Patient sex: M
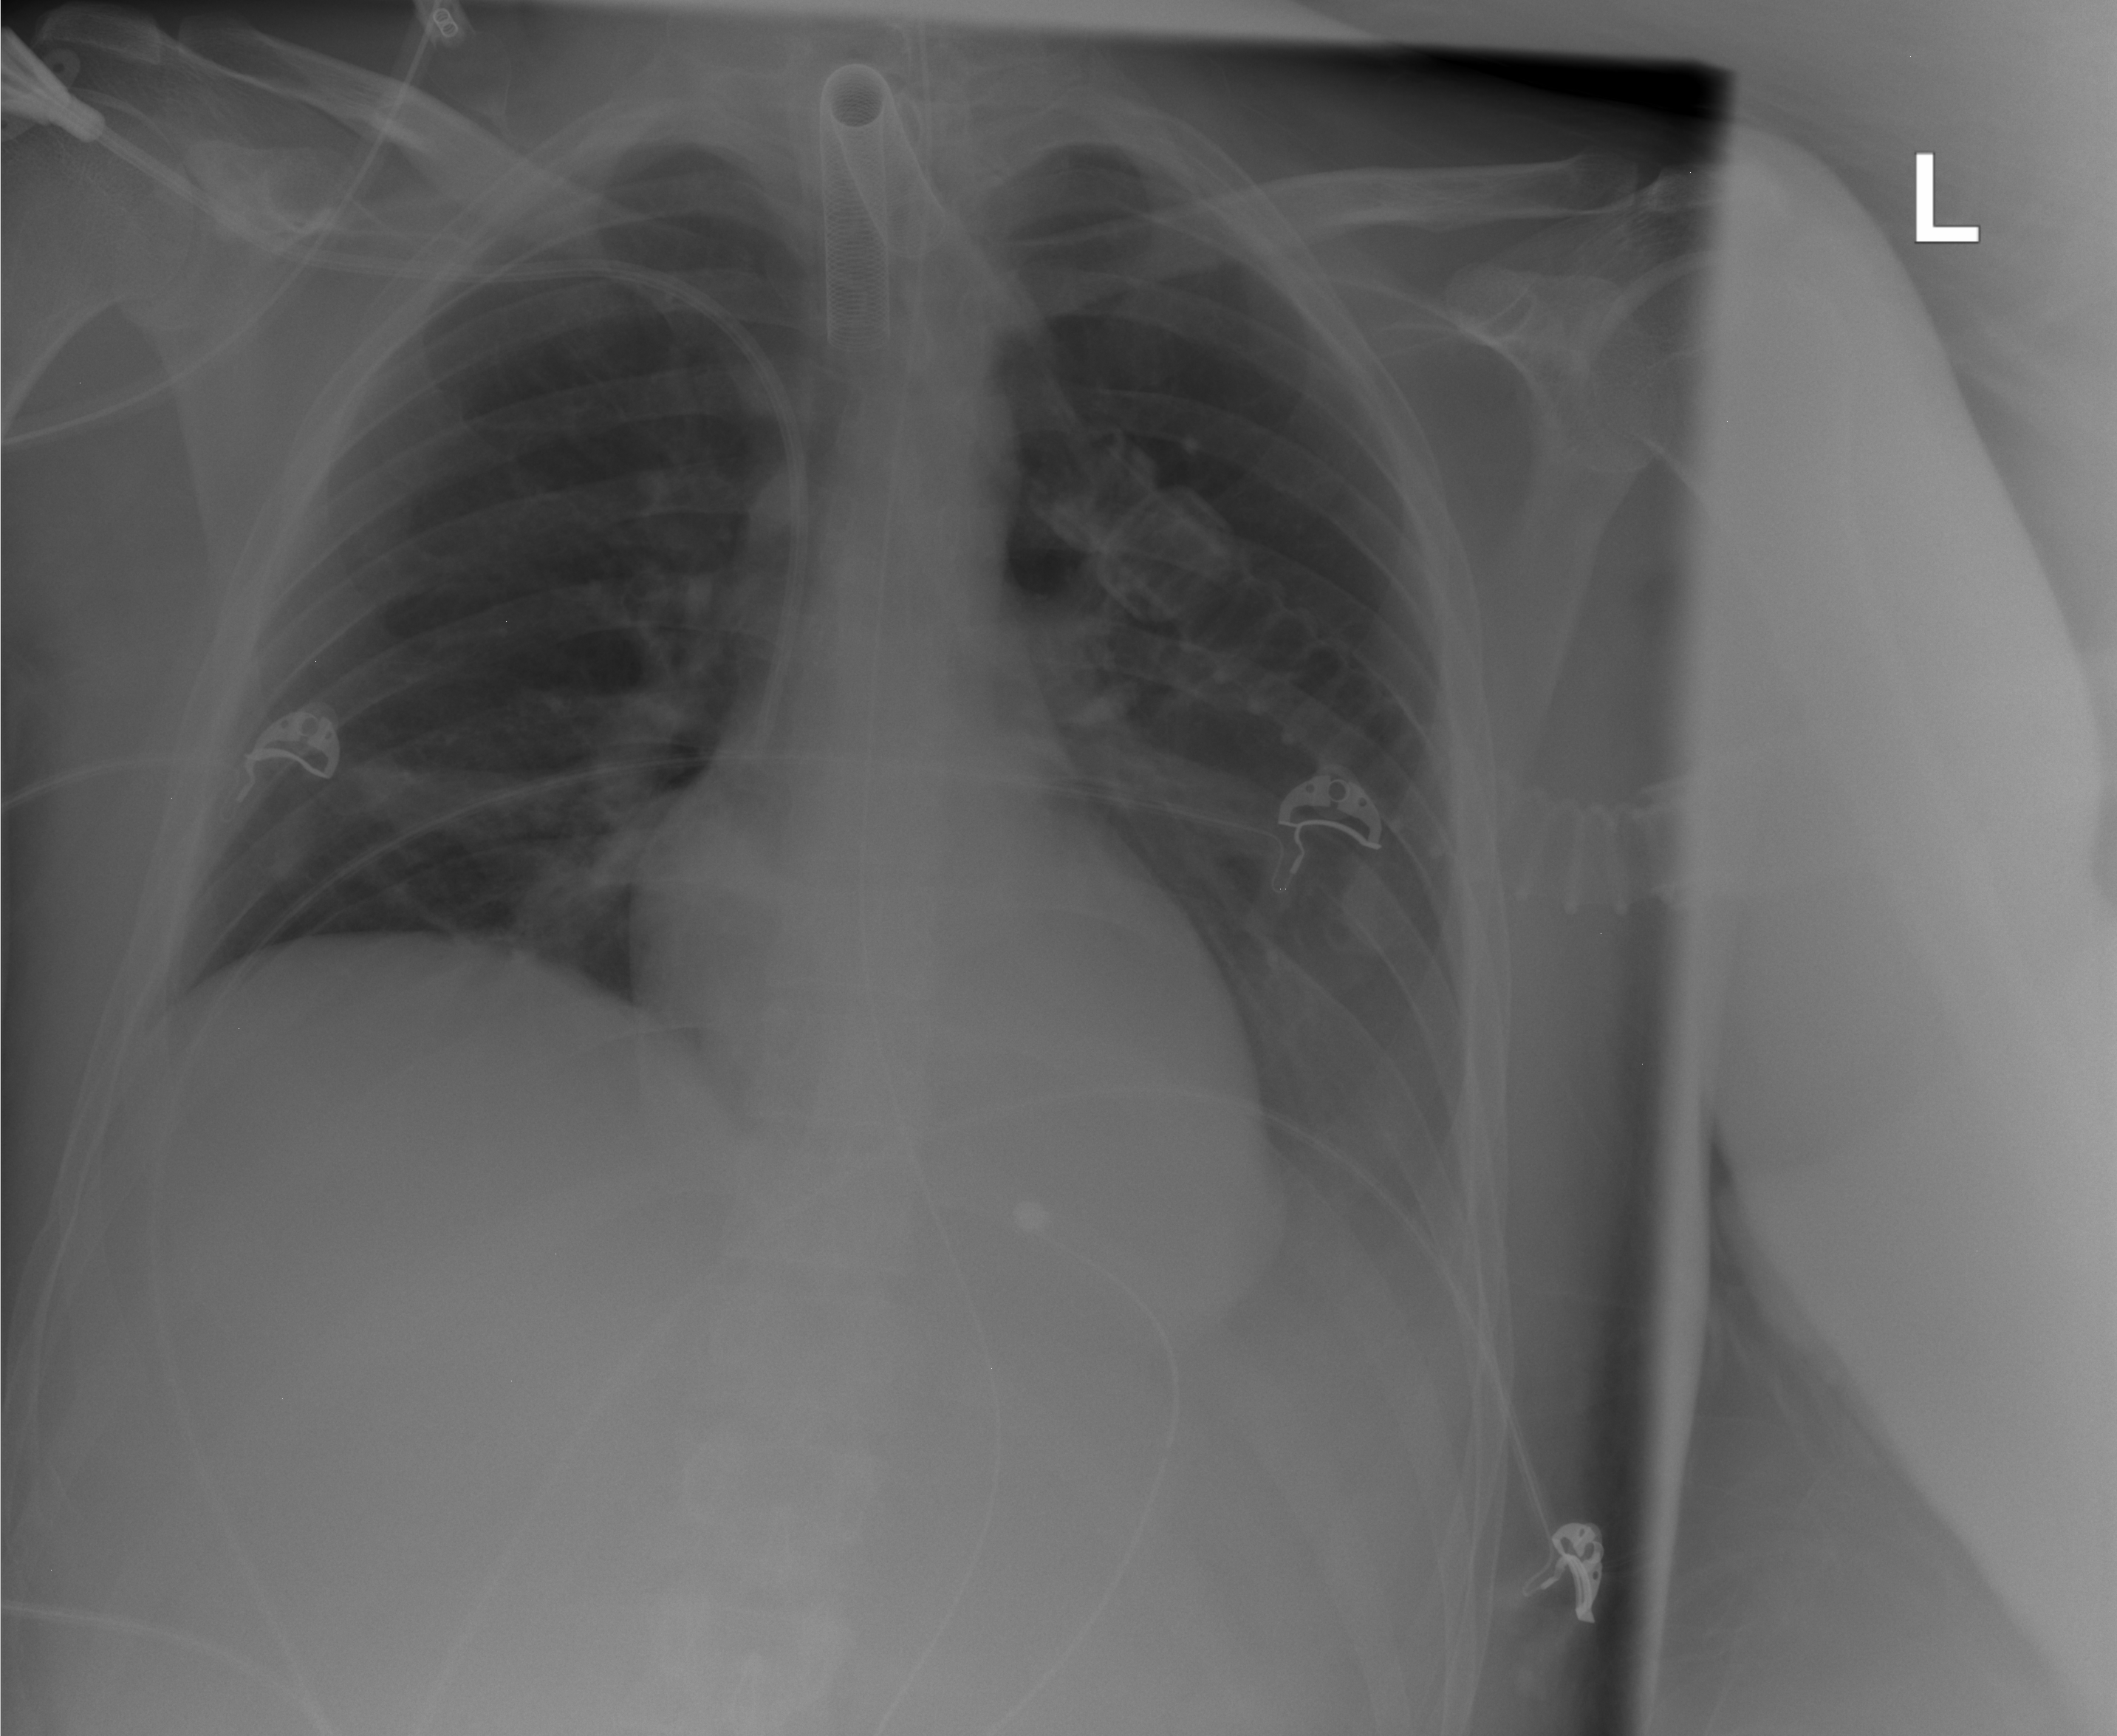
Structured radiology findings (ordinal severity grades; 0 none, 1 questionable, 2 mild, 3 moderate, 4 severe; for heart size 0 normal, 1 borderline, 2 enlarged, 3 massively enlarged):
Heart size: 0
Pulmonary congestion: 0
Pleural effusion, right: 0
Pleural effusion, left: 2
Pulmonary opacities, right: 0
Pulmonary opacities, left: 0
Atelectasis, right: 0
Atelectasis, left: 2